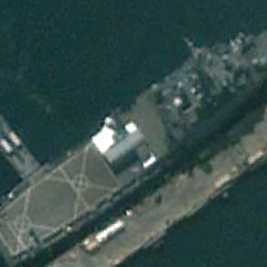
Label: combat